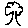
Label: tree